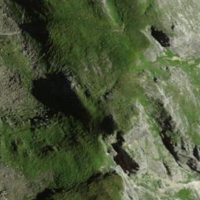
EUNIS habitat code: 48
Species observed at this site:
Gentiana bavarica